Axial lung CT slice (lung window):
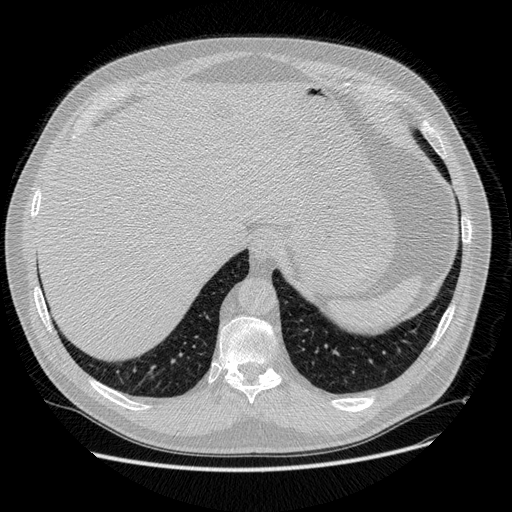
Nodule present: no